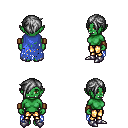
a pixel art fantasy rpg character, female body template, orc, green skin, blue tattered cape, gold greaves, gray pixie cut hairstyle, leather bracers, metal boots, four views (front, back, left, right), 2x2 character sprite sheet, small pixel art, hard edges, no anti-aliasing